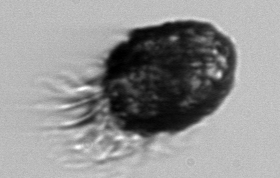
Label: Stenosemella_pacifica